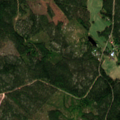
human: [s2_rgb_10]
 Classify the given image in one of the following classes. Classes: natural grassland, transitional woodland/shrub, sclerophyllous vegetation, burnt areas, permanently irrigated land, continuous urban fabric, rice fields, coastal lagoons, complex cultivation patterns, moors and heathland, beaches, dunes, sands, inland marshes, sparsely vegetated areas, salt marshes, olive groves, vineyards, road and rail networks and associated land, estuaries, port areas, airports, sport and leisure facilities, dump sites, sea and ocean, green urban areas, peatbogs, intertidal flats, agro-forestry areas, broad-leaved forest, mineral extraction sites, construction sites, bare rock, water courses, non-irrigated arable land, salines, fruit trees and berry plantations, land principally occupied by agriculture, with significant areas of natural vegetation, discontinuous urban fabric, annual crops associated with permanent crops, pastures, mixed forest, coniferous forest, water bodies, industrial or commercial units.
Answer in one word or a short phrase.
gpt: coniferous forest, mixed forest, transitional woodland/shrub